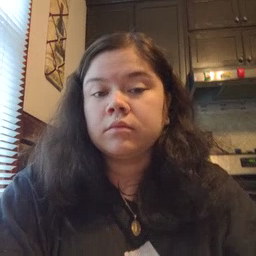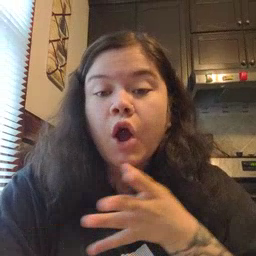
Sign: farm